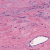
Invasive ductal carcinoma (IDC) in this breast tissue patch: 0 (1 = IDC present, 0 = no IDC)